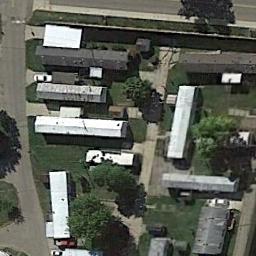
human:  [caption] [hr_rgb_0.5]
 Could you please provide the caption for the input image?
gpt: The mobile home park is on the grass next to the road .

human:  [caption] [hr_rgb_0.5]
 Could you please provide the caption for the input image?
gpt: Many buildings are in the mobile home park .

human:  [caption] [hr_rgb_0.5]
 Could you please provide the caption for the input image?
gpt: The mobile home park has some mobile homes of different sizes on the grass and some trees are among these mobile homes .

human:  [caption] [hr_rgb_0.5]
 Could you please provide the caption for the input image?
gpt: The roof of most mobile homes is white .

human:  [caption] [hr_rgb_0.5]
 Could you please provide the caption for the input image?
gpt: There are some white buildings and black buildings on the mobile home park .